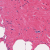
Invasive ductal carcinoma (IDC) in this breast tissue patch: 0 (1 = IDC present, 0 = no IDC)